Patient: sex M, age 65
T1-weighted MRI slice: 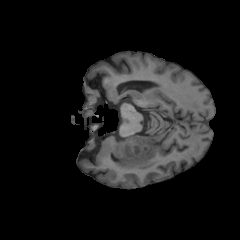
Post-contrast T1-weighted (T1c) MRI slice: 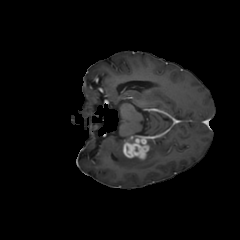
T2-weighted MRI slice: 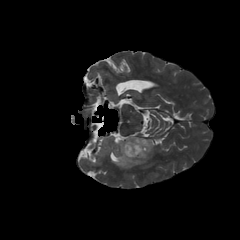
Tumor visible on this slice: yes
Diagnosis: Glioblastoma, IDH-wildtype
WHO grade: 4